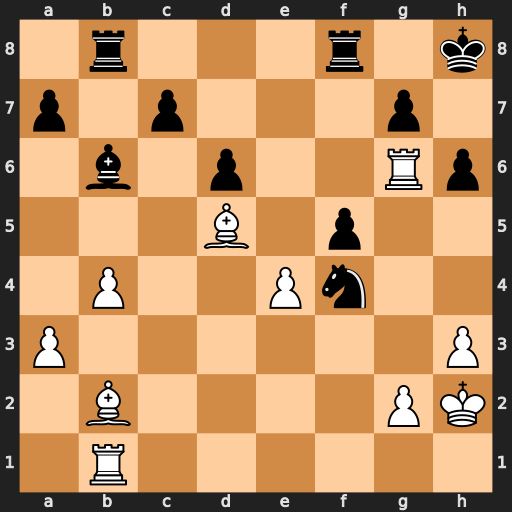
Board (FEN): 1r3r1k/p1p3p1/1b1p2Rp/3B1p2/1P2Pn2/P6P/1B4PK/1R6
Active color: w
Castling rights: -
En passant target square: -
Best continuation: Rxh6#